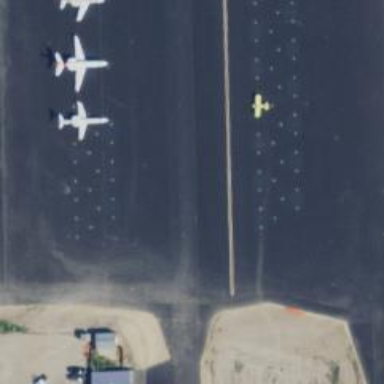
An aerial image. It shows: Asphalt taxiway at the airport.